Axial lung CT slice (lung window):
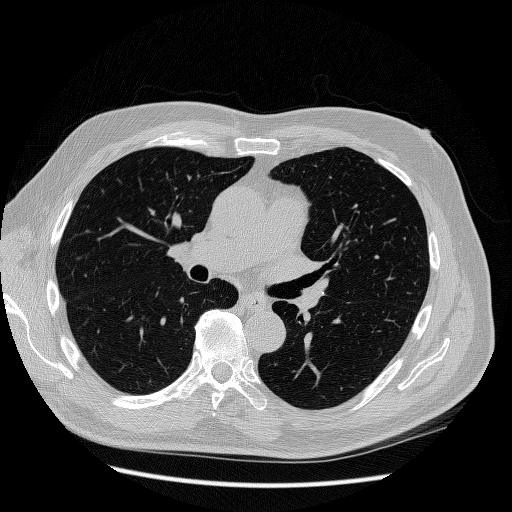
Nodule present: no